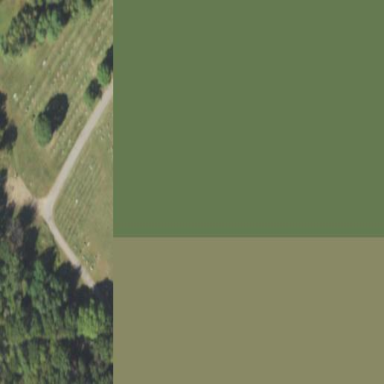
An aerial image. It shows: Cemetery.